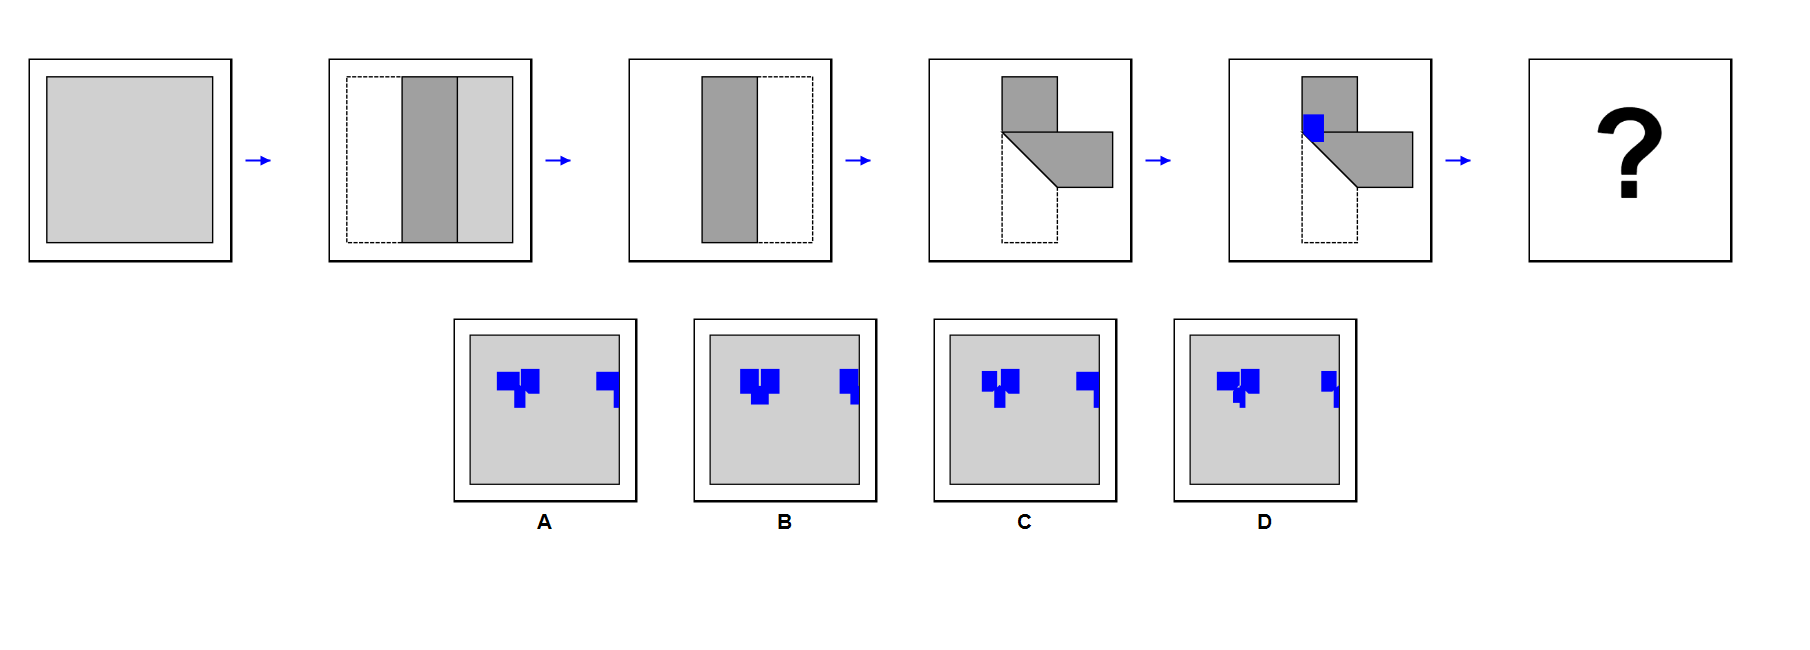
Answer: B